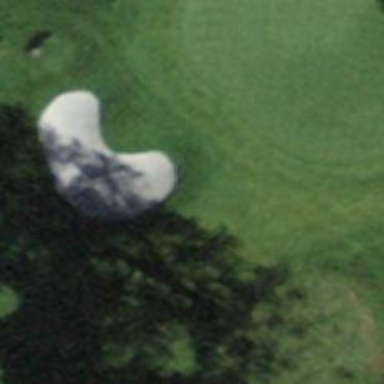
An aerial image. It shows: Golf bunker.